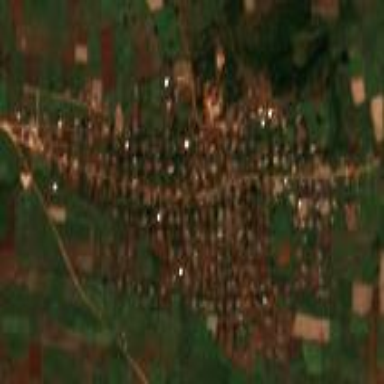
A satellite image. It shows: Rural residential area in village.